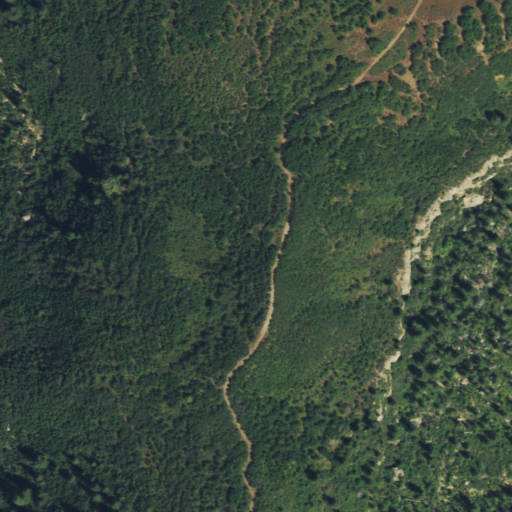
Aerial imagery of mountain in Colorado named Raven Mesa containing deciduous forest, shrub, and mixed forest